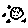
Label: moon